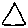
Label: triangle